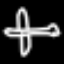
Label: airplane